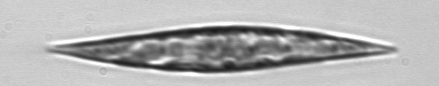
Label: Pleurosigma